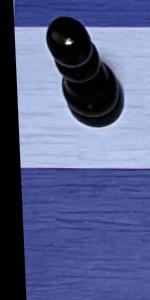
Label: Empty